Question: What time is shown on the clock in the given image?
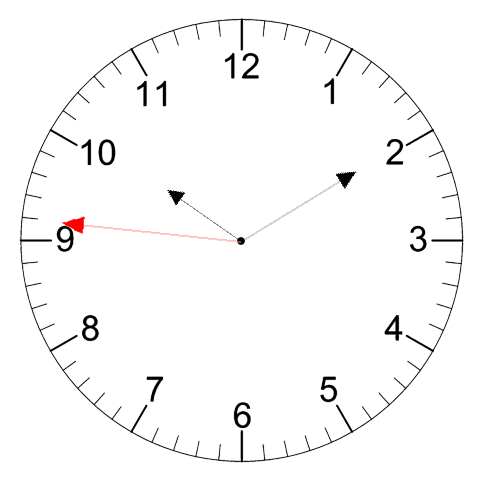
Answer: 10:09:46